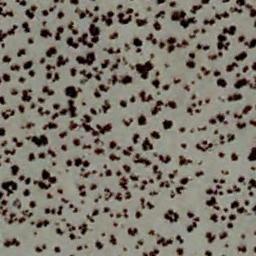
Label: chaparral